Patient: sex M, age 69
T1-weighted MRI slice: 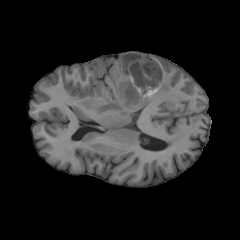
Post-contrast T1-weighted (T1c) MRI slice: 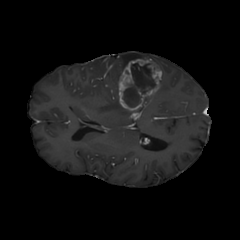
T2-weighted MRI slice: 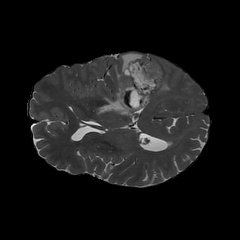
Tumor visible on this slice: yes
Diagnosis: Glioblastoma, IDH-wildtype
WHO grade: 4